Question: My data set looks like that: (f denotes features, ID denotes customers)

I would like to count pairs of features that appear through all the customers IDs.
For example in the above sample as seen I would like to get that (f1,f2) = 3 , (f2,f33)= 2 , (f3,f33)=0 and so on
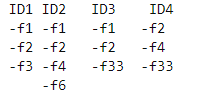
Answer: I am not sure if I understood what you want, but this is my suggestion:
'''
import pandas as pd
counter = dict()
df = pd.read_csv("./data.csv")
# iterate over columns
for column_name in list(df.columns):
column = list(df.loc[:,column_name])
# iterate over column elements except last one
for i in range(len(column)-1):
key = (column[i], column[i+1])
# if counter exists increment in 1
if key in counter:
counter[key] += 1
# if it does not exist start it with 1
else:
counter[key] = 1
print(counter)
'''
That outputs:
'''
{('f1', 'f2'): 3, ('f2', 'f3'): 1, ('f3', nan): 1, ('f2', 'f4'): 2, ('f4', 'f6'): 1, ('f2', 'f33'): 1, ('f33', nan): 2, ('f4', 'f33'): 1}
'''
Just in case anybody else wants to give it a try, the data has been loaded from a CSV file that looks like this:
'''
ID1,ID2,ID3,ID4
f1,f1,f1,f2
f2,f2,f2,f4
f3,f4,f33,f33
,f6,,
'''